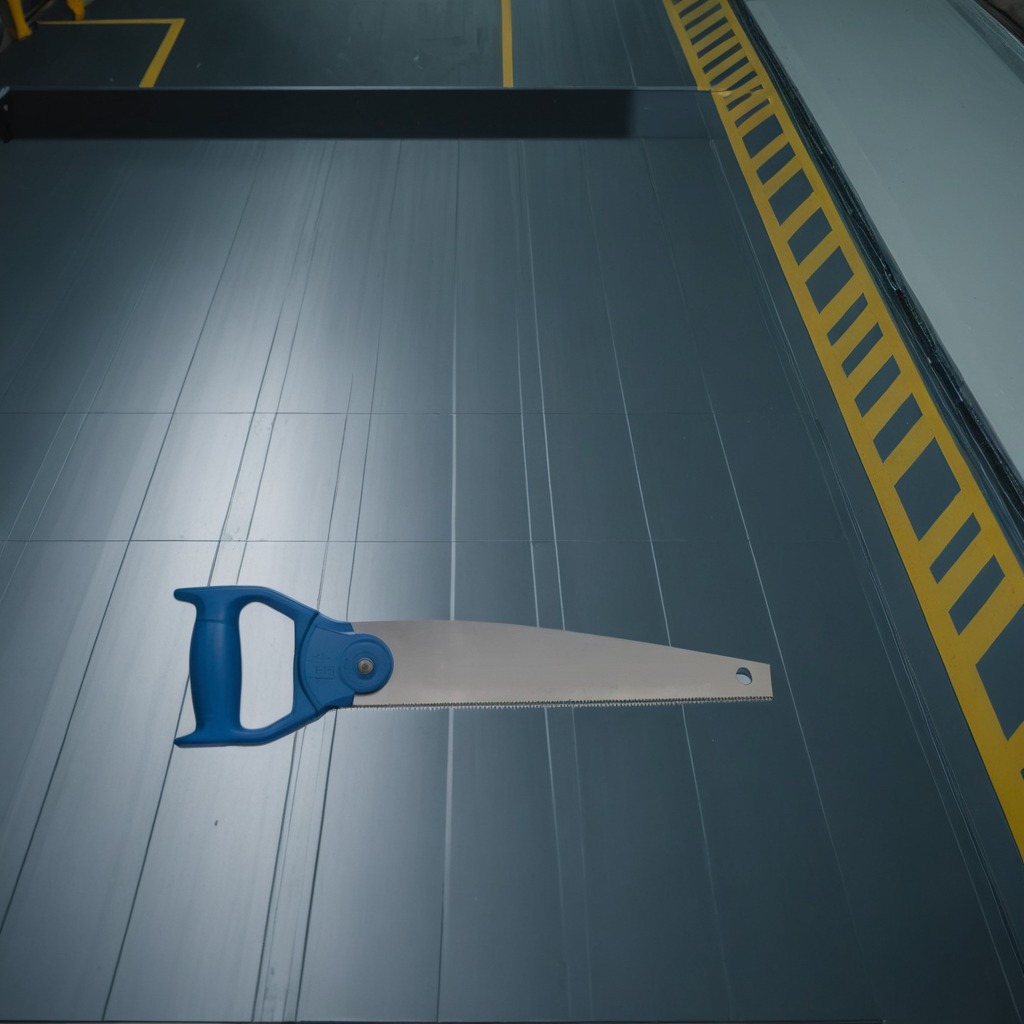
A metal saw is lying on the surface of a toolbox.